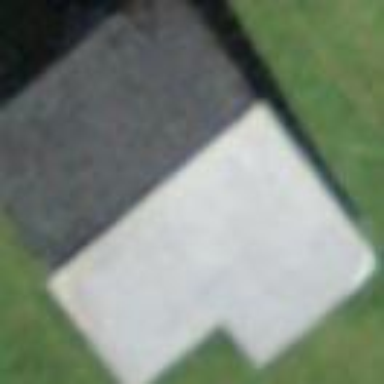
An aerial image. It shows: Rural barn.